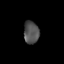
Tissue: lung
Cell type: T cells
Senescence score: 0.2397
Nuclear area (px): 339
Mean DAPI intensity: 81.035